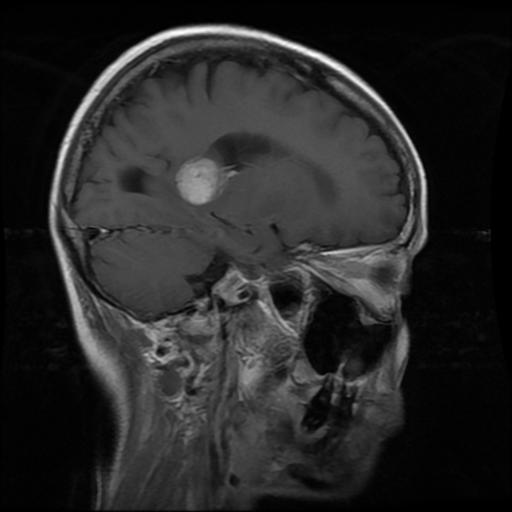
Label: meningioma